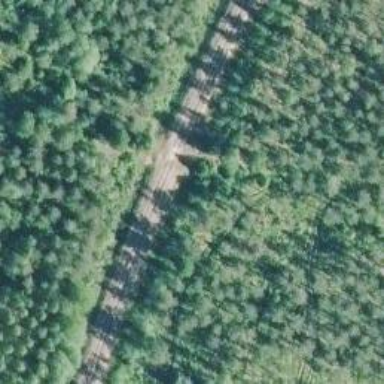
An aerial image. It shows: Railway crossing with saltire markings.